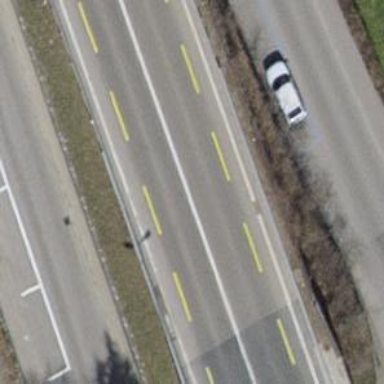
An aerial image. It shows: Primary highway bridge with exclusive cycle lane on both sides. The surface of the bridge is asphalt.